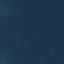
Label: SeaLake